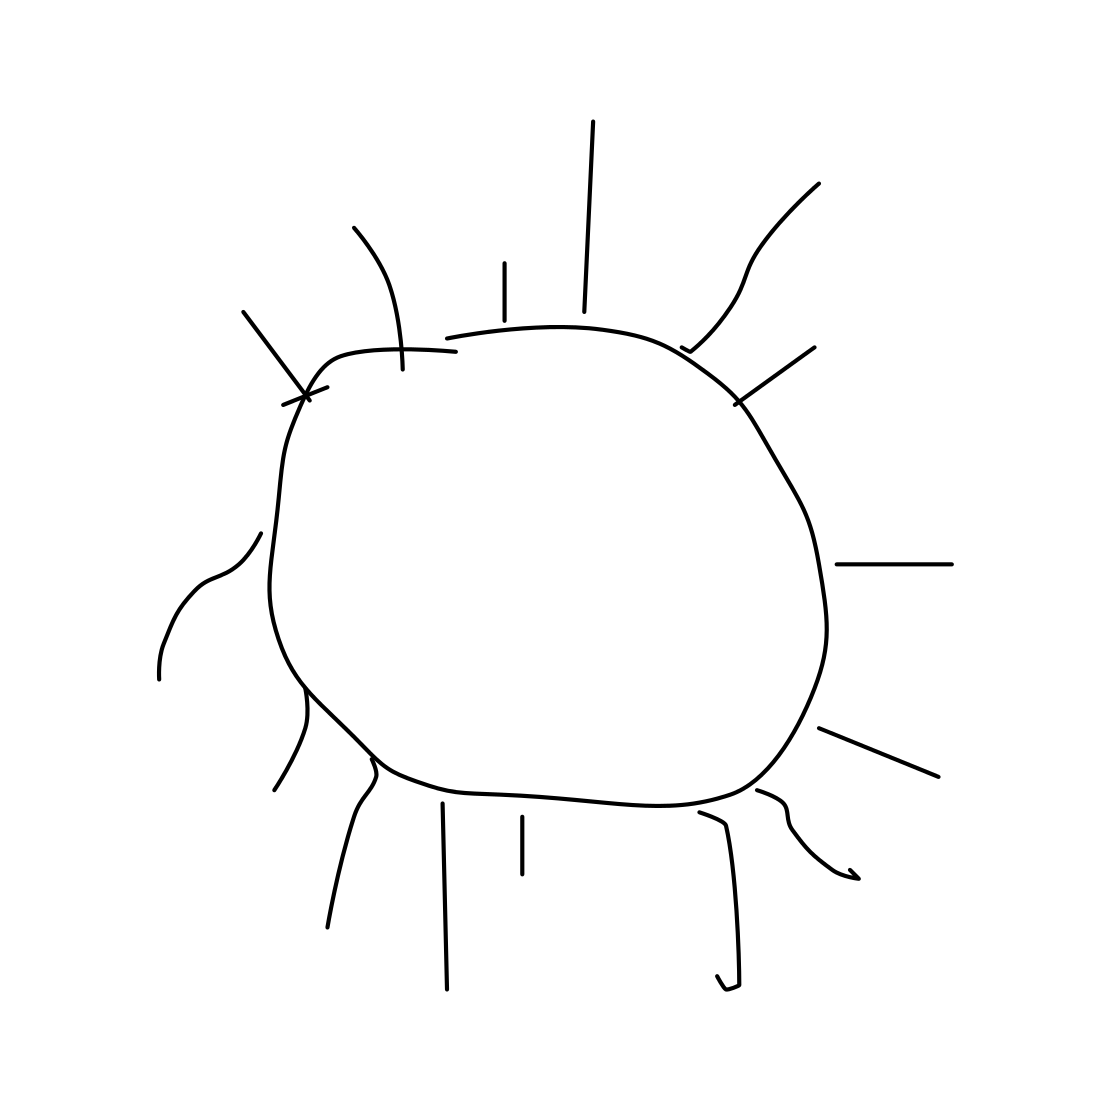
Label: sun